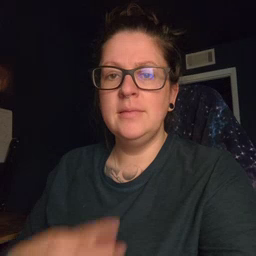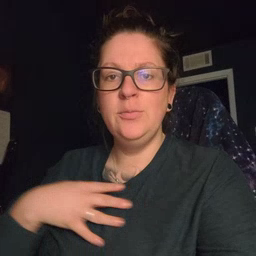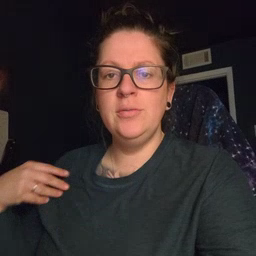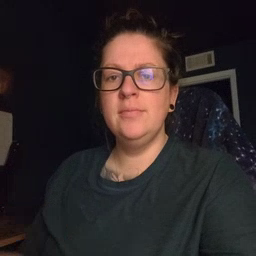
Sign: zebra